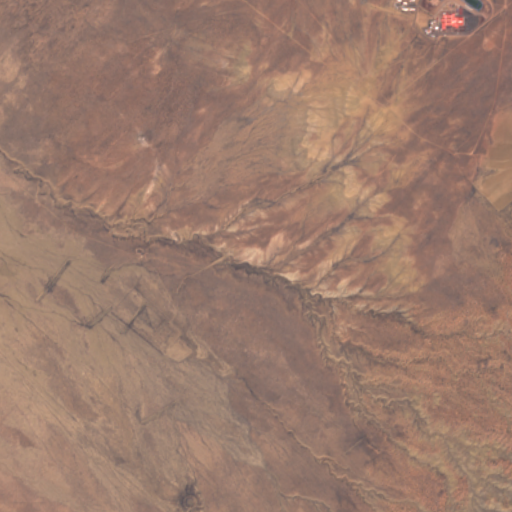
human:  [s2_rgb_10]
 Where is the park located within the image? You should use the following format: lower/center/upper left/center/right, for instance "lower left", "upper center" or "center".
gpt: The park is located in the upper right of the image.
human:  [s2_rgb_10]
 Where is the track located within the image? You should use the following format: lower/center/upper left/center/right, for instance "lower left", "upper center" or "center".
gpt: The track is located in the upper right of the image.
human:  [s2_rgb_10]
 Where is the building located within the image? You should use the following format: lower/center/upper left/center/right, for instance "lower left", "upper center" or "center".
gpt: The building is located in the upper right of the image.
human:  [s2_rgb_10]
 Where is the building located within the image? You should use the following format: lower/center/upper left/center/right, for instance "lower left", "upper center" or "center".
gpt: The building is located in the upper right of the image.
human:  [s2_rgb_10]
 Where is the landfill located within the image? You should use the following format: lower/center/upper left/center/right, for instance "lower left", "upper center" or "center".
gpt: There is no landfill in the image.